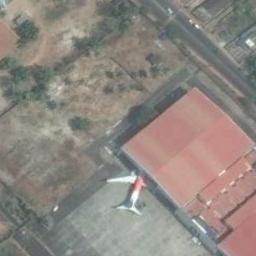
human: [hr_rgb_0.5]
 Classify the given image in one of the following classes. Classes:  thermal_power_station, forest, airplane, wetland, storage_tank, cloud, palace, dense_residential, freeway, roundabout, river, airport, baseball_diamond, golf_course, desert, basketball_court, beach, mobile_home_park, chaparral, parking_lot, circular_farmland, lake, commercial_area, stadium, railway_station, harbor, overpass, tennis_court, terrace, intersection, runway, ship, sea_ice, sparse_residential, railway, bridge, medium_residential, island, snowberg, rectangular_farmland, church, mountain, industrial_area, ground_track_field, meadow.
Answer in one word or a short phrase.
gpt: airplane